Question: I want a live search: and updated as the user types.
The problem is that the list flickers and the "No results" text appears for a fraction of second, even if the list of results stays the same. I guess I need to remove and add items with special code to avoid this, calculating differences between arrays, etc.
Is there a simpler way to avoid this flicker at least, and probably to have possibility to animate the changes?
It looks like this now:

The html part is:
'''
<div class="list-group">
<a ng-repeat="test in tests track by test.id | orderBy: '-id'" ng-href="#/test/{{test.id}}" class="list-group-item">
<h4 class="list-group-item-heading">{{test.name}}</h4>
{{test.description}}
</a>
</div>
<div ng-show="!tests.length" class="panel panel-danger">
<div class="panel-body">
No tests found.
</div>
<div class="panel-footer">Try a different search or clear the text to view new tests.</div>
</div>
'''
And the controller:
'''
testerControllers.controller('TestSearchListCtrl', ['$scope', 'TestSearch',
function($scope, TestSearch) {
$scope.tests = TestSearch.query();
$scope.$watch('search', function() {
$scope.tests = TestSearch.query({'q':$scope.search});
});
}]);
'''
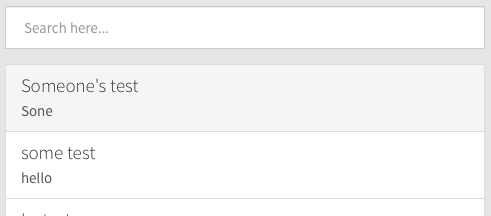
Answer: You should use <URL> module to get the classes you need for smooth animation. For each ng-repeat item that's moved, added, or removed - angular will add specific classes. Then you can style those classes via CSS or JS so they don't flicker.